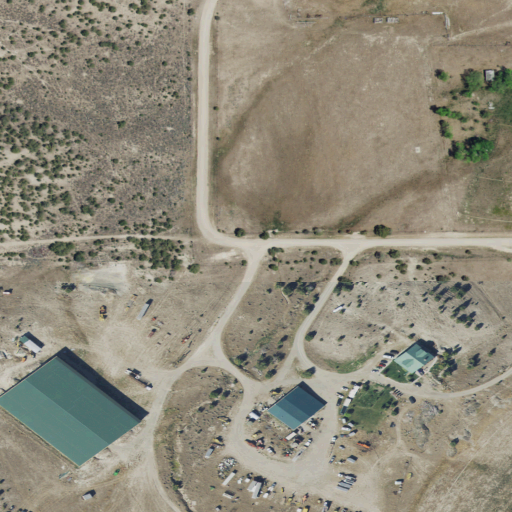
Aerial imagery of valley in Utah named Spring Hollow containing shrub, open development, pasture, low intensity development, cultivated crops, and medium intensity development